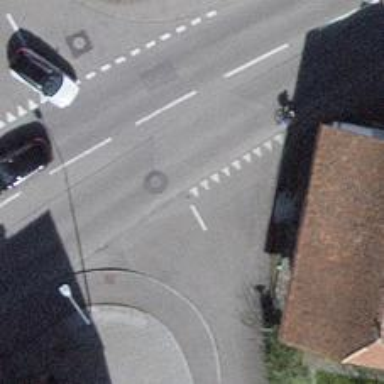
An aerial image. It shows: Road with "give way" sign.